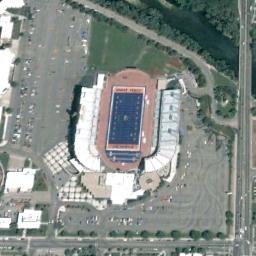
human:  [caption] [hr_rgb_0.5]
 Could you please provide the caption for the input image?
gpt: The stadium is surrounded by blue chairs .

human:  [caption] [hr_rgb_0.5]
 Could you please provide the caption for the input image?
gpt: Oval gymnasium is surrounded by the gymnasium, Next to the river and the road .

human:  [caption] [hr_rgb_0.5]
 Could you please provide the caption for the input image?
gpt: There are many buildings of different shapes and sizes next to the stadium .

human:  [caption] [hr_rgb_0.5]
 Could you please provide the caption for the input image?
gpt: The stadium is on the bare land next to some trees and a river .

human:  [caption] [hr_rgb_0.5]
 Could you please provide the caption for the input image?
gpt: There are some cars beside the stadium .